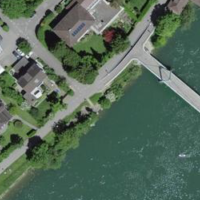
EUNIS habitat code: 15
Species observed at this site:
Juglans regia
Prunus padus